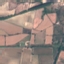
Land use / land cover class: PermanentCrop